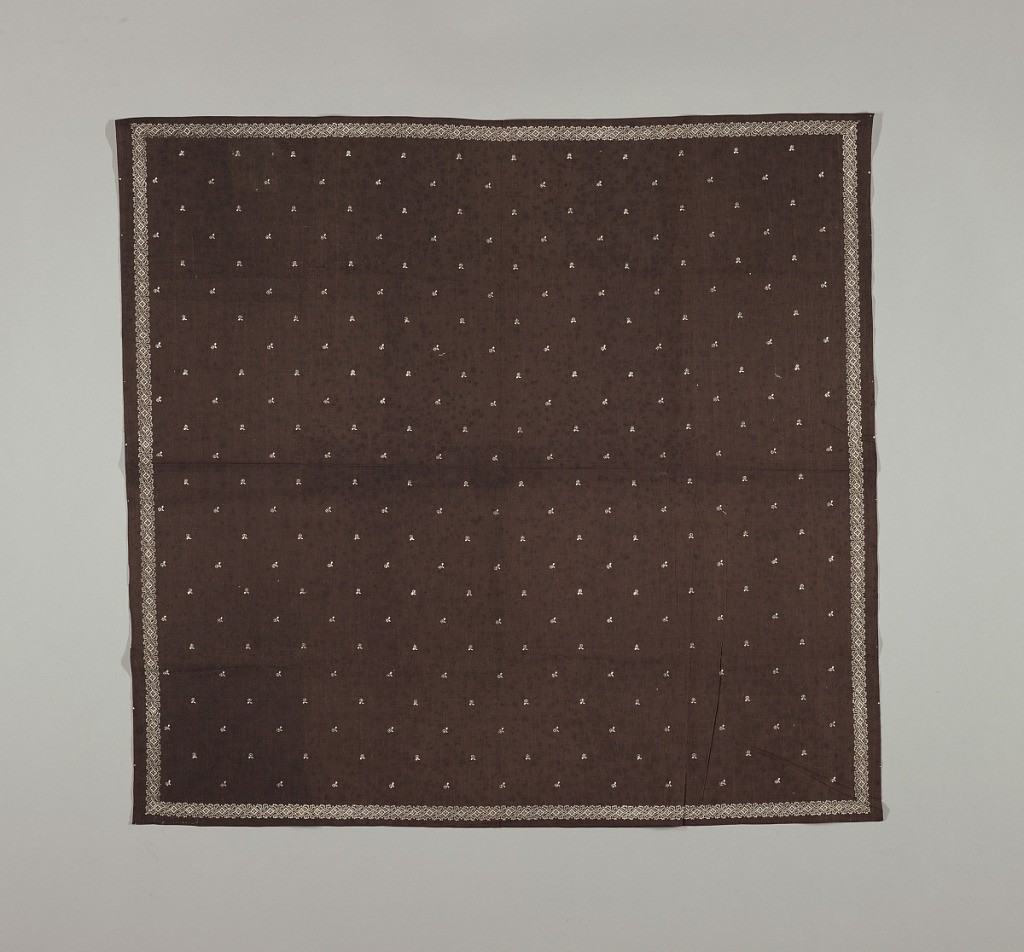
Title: Square
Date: late 19th century
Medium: cotton Technique: resist printed on plain weave
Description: Small white flower pattern and border on a deep purple-red ground.